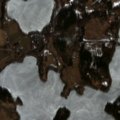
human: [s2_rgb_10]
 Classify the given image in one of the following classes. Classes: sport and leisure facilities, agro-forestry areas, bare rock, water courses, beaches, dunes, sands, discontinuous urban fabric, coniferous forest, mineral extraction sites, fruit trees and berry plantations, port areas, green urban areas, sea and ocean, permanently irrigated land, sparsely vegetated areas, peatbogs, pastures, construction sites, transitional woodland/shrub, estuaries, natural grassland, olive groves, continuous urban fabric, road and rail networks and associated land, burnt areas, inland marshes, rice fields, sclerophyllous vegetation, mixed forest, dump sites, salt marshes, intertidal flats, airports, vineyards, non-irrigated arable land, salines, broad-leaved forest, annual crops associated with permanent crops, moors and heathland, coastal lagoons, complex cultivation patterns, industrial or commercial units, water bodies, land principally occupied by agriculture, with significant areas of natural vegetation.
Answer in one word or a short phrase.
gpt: non-irrigated arable land, land principally occupied by agriculture, with significant areas of natural vegetation, mixed forest, water bodies